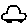
Label: car